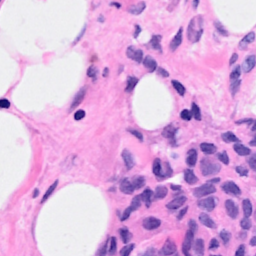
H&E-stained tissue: Breast